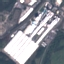
Land use / land cover class: Industrial